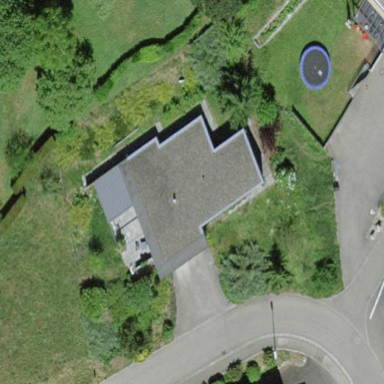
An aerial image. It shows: Simple house.